Question: I read this 16-bit value from a temperature sensor (type MCP9808)
Ignoring the first three MSBs, what's an easy way to convert the other bits to a float?
I managed to convert the values 2^7 through 2^0 to an integer with some bit-shifting:
'''
uint16_t rawBits = readSensor();
int16_t value = (rawBits << 3) / 128;
'''
However I can't think of an easy way to also include the bits with an exponent smaller than 0, except for manually checking if they're set and then adding 1/2, 1/4, 1/8 and 1/16 to the result respectively.
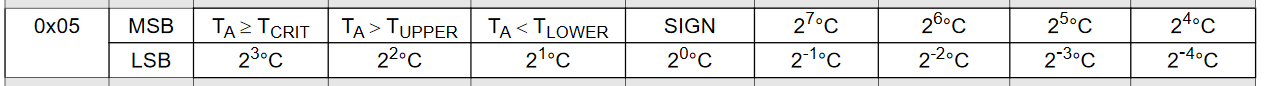
Answer: Something like this seems pretty reasonable. Take the number portion, divide by 16, and fix the sign.
'''
float tempSensor(uint16_t value) {
bool negative = (value & 0x1000);
return (negative ? -1 : 1) * (value & 0x0FFF) / 16.0f;
}
'''